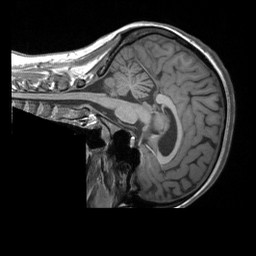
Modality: T1w
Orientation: sagittal
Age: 21
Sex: female